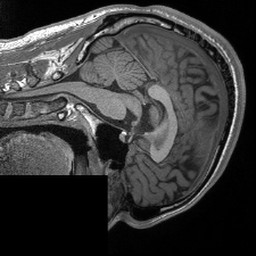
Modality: T1w
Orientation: sagittal
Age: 24
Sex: male